Question: I'm developing a map application using React - Typescript - Leaflet
I've used ReactLeaflet package but when I'm using it I'm facing error while compiling issues

'''
import * as React from "react";
import { MapContainer, TileLayer, Marker, Popup } from 'react-leaflet';
export default class MapsComp extends React.Component {
render(){
return(<div>asdf</div>)
} }
'''
It would be helpful if any one can help me in rendering the map
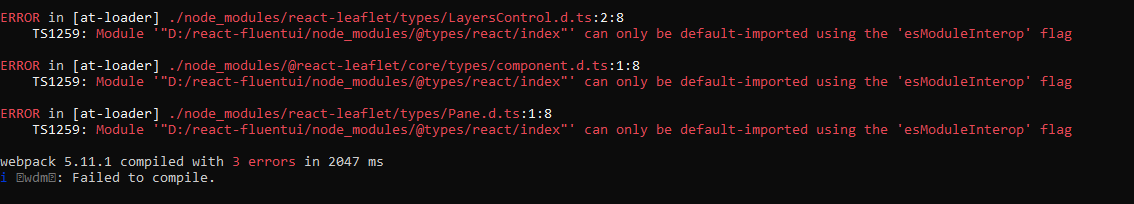
Answer: I just forked your project, made npm install and ran your code and the only thing is missing is 'MapContainer''s . I did not get the error you are receiving. I am not sure why you get it.
On maps.tsx, 'MapsComp' add 'style={{ height: "100vh" }}' or whatever height suits your needs.
'''
<MapContainer
center={[51.505, -0.09]}
zoom={13}
scrollWheelZoom={false}
style={{ height: "100vh" }}
>
...
</MapContainer>
'''
And the result is this:

without any errors in the console.